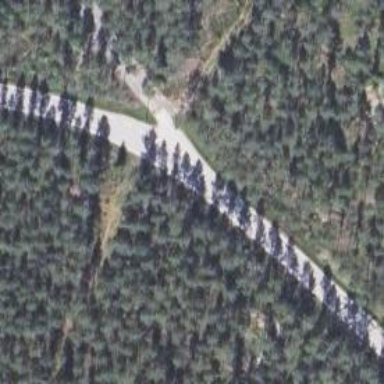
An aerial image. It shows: Asphalt road classified as tertiary.